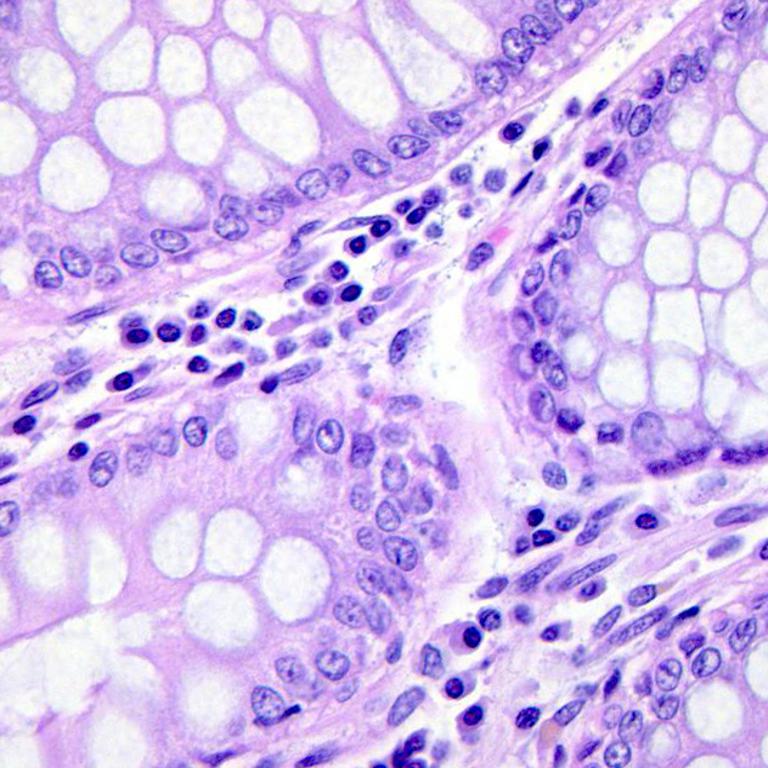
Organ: colon
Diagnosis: benign